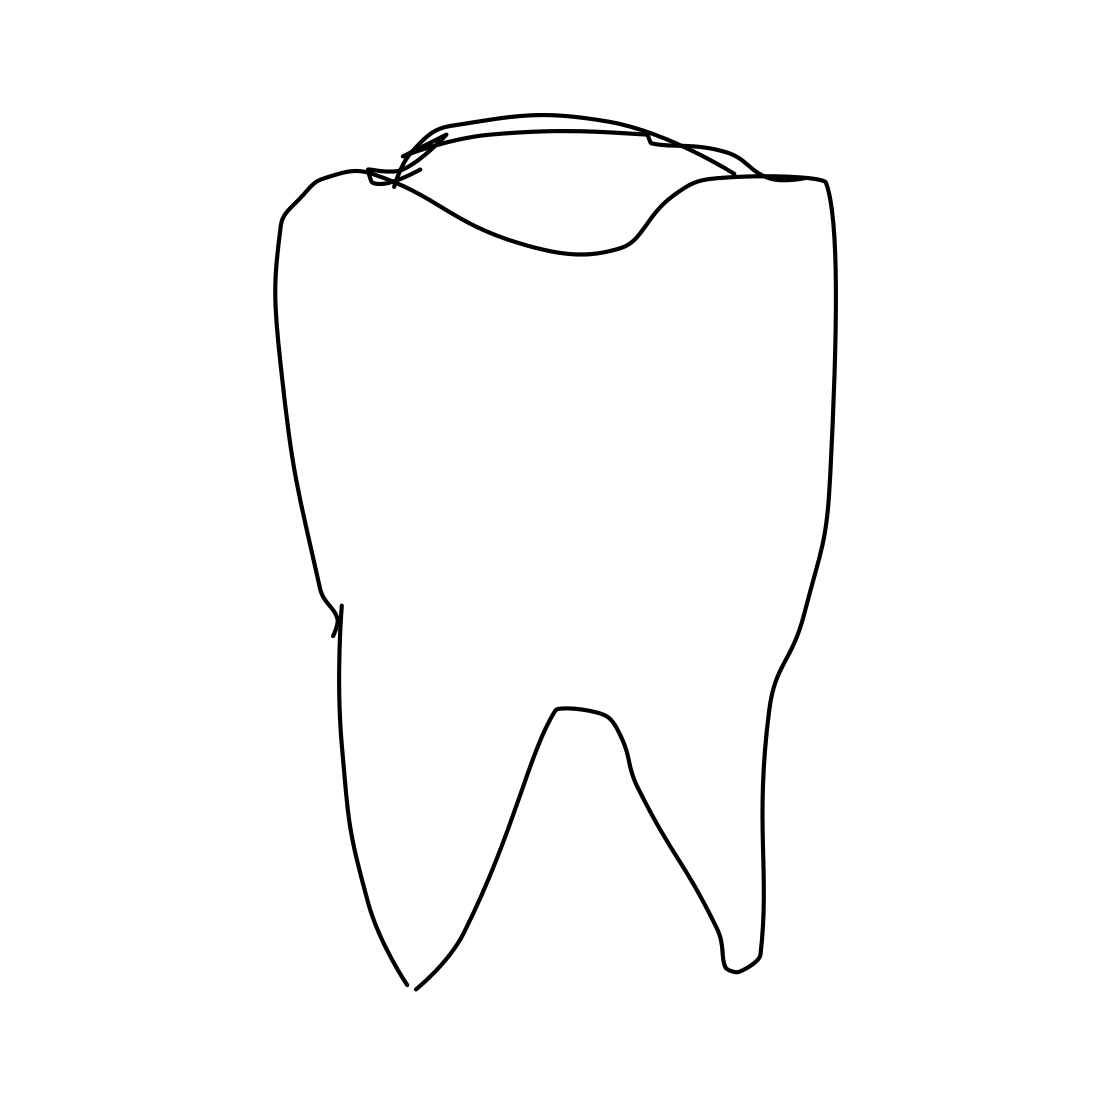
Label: tooth